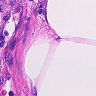
Metastatic tissue present: no